Question: Given is a rotated rectangle which is inscribed into another rectangle.
Both rectangles have their own coordinate systems.
In the inscribed & rotated rectangle there is a point with the coordinates relative to this rectangle (red).
Wanted are the coordinates of this points relative to the outer rectangle (green):
Given are also the width and height of both rectangles + the angle of the rotation
Image of an overview:
My attempts with a transform matrix (setRotate() & setScale()) failed and with Trigonometry I neither got it working.
How can I calculate the position of point relative to the outer rectangle?
Thanks in advance!
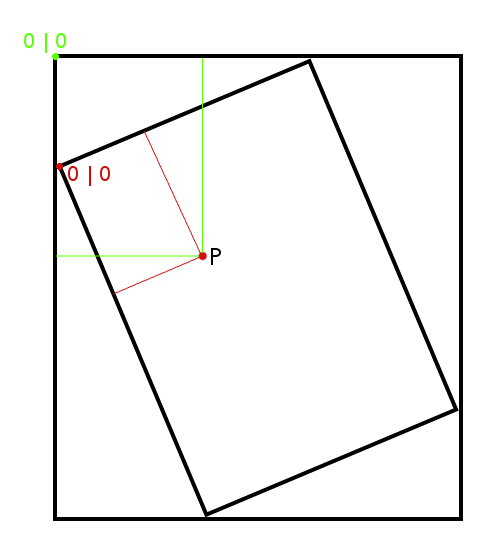
Answer: A friend of mine pointed out a much more elegant solution (Thanks!). Here it is:
'''
@Override
public void onProvideShadowMetrics(Point shadowSize, Point shadowTouchPoint)
{
shadowSize.set((int) width + 1, (int) height + 1);
float x = offsetX - w / 2, y = offsetY - h / 2;
shadowTouchPoint.x = Math.round(x * c - y * s * sFac + w / 2 + (width - w) / 2);
shadowTouchPoint.y = Math.round(x * s * sFac + y * c + h / 2 + (height - h) / 2);
}
'''
is defined as:
'''
float sFac = (float) Math.signum(rotationRad);
'''
---
Alright, I managed to solve it with Trigonometry.
For anyone interested, here is the source code for my custom DragShadowBuilder which is used in Android to drag and drop and View objects:
'''
public class TargetDragShadowBuilder extends View.DragShadowBuilder
{
ImageView view;
float offsetX, offsetY;
double rotationRad;
float w;
float h;
double s;
double c;
float width;
float height;
public TargetDragShadowBuilder(final ImageView view, float offsetX, float offsetY)
{
super(view);
this.view = view;
this.offsetX = offsetX * view.getScaleX();
this.offsetY = (int) (offsetY * view.getScaleY());
rotationRad = Math.toRadians(view.getRotation());
w = view.getWidth() * view.getScaleX();
h = (int) (view.getHeight() * view.getScaleY());
s = Math.abs(Math.sin(rotationRad));
c = Math.abs(Math.cos(rotationRad));
width = (int) (w * c + h * s);
height = (int) (w * s + h * c);
}
@Override
public void onDrawShadow(Canvas canvas)
{
canvas.scale(view.getScaleX(), view.getScaleY(), width / 2, height / 2);
canvas.rotate(view.getRotation(), width / 2, height / 2);
canvas.translate((width - view.getWidth()) / 2, (height - view.getHeight()) / 2);
super.onDrawShadow(canvas);
}
@Override
public void onProvideShadowMetrics(Point shadowSize, Point shadowTouchPoint)
{
shadowSize.set((int) width + 1, (int) height + 1);
double x = offsetX, y = offsetY;
if(rotationRad < 0)
{
final double xC = offsetX / c;
x = xC + s * (offsetY - xC * s);
final double yC = offsetY / c;
y = yC + s * (w - offsetX - yC * s);
}
else if(rotationRad > 0)
{
final double xC = offsetX / c;
x = xC + s * (h - offsetY - xC * s);
final double yC = offsetY / c;
y = yC + s * (offsetX - yC * s);
}
shadowTouchPoint.x = (int) Math.round(x);
shadowTouchPoint.y = (int) Math.round(y);
}
}
'''
It is valid for rotations from .
If anyone has a cleaner or easier solution I am still interested in it.
And here is the code for how I handle the drop of the View object.
'''
private class TargetDragListener implements OnDragListener
{
@Override
public boolean onDrag(View v, DragEvent e)
{
switch(e.getAction())
{
case DragEvent.ACTION_DRAG_STARTED:
break;
case DragEvent.ACTION_DRAG_ENTERED:
break;
case DragEvent.ACTION_DRAG_EXITED:
break;
case DragEvent.ACTION_DROP:
if(e.getLocalState() instanceof TargetItem)
{
TargetItem target = (TargetItem) e.getLocalState();
dropTarget(target, e.getX(), e.getY());
}
break;
case DragEvent.ACTION_DRAG_ENDED:
((DragableItem) e.getLocalState()).setVisibility(View.VISIBLE);
default:
break;
}
return true;
}
}
private void dropTarget(TargetItem target, float x, float y)
{
target.setDragged(false);
target.setVisibility(View.VISIBLE);
target.bringToFront();
final float scaleX = target.getScaleX(), scaleY = target.getScaleY();
double rotationRad = Math.toRadians(target.getRotation());
final float w = target.getWidth() * scaleX;
final float h = target.getHeight() * scaleY;
float s = (float) Math.abs(Math.sin(rotationRad));
float c = (float) Math.abs(Math.cos(rotationRad));
float sFac = (float) -Math.signum(rotationRad);
target.offsetX *= scaleX;
target.offsetY *= scaleY;
x += -target.offsetX * c - target.offsetY * s * sFac;
y += target.offsetX * s * sFac - target.offsetY * c;
float[] pts = { x, y };
float centerX = x + c * w / 2f + sFac * s * h / 2f;
float centerY = y - sFac * s * w / 2f + c * h / 2f;
transform.setRotate(-target.getRotation(), centerX, centerY);
transform.mapPoints(pts);
target.setX(pts[0] + (w - target.getWidth()) / 2);
target.setY(pts[1] + (h - target.getHeight()) / 2);
}
'''